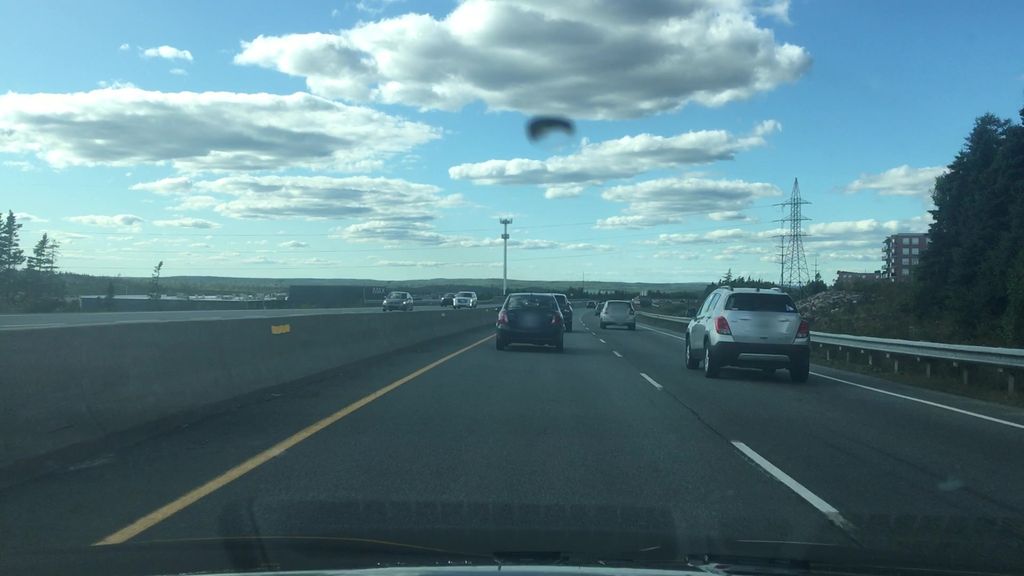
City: halifax